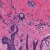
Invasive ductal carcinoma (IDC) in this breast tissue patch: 0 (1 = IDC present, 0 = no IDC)